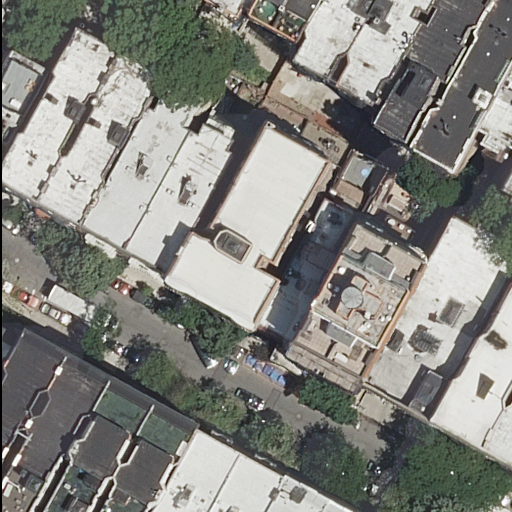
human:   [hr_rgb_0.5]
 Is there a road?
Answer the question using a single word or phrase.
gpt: yes

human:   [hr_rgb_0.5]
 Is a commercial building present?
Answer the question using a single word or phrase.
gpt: no

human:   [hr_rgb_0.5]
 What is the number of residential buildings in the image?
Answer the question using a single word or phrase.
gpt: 31

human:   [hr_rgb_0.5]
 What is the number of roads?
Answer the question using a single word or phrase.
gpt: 1

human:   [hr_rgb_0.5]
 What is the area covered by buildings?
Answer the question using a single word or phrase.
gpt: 6168m2

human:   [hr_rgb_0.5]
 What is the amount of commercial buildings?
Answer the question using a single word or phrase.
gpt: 0

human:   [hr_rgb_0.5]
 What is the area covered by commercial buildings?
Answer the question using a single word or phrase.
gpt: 0m2

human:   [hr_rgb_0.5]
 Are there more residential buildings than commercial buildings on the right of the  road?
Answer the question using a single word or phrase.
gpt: yes

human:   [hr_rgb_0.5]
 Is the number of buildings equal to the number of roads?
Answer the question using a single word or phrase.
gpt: no

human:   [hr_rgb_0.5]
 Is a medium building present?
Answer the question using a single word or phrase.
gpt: yes

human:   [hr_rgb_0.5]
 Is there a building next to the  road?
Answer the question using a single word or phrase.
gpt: yes

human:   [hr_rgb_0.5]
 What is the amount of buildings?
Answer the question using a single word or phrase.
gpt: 31

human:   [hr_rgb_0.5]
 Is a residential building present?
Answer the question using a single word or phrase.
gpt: yes

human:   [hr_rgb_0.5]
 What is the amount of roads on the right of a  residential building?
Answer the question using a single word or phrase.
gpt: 0

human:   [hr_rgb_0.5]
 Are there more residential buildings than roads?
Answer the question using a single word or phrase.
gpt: yes

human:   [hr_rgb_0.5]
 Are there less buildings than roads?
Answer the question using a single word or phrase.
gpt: no

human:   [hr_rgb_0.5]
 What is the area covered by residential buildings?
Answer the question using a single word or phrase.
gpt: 6168m2

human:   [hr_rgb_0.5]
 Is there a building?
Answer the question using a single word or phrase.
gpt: yes

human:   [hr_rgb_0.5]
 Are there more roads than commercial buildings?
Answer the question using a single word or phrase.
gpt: yes

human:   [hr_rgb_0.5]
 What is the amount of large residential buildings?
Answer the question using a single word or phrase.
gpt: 2

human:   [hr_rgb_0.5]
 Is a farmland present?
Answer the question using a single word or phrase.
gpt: no

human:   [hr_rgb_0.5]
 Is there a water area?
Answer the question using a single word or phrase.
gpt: no

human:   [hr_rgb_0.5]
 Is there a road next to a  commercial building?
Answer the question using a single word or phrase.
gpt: no

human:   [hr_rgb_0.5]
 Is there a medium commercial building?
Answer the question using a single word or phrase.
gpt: no

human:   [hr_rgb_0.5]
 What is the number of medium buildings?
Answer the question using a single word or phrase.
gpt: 18

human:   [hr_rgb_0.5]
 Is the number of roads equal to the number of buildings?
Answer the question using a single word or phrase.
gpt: no

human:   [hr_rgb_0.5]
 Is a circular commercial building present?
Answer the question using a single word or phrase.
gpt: no

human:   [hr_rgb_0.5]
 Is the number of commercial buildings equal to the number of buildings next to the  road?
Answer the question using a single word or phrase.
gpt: no

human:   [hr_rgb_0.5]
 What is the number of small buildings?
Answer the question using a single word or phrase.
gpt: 11

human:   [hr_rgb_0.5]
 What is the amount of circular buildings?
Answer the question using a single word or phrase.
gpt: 0

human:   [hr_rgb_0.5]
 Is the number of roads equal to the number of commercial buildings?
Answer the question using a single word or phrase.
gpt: no

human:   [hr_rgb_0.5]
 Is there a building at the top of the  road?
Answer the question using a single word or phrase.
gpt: yes

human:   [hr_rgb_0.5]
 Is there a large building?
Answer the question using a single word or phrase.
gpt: yes

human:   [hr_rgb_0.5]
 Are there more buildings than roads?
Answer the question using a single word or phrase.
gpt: yes

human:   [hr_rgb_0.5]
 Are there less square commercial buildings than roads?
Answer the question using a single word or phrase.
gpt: yes

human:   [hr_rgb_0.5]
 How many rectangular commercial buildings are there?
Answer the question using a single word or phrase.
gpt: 0

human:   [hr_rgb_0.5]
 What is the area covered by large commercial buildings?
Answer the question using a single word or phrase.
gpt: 0m2

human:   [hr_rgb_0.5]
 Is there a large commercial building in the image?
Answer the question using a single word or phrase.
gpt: no

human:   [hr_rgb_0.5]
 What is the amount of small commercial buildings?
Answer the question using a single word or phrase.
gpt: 0

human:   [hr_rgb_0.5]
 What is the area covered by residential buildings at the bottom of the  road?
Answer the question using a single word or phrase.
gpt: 791m2

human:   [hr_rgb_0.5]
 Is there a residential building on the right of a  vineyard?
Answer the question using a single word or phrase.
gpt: no

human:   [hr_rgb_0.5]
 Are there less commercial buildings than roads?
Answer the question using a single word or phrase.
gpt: yes

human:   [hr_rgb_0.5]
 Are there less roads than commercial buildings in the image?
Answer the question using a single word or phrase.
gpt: no

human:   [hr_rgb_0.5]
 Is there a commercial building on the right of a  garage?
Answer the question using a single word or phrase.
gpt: no

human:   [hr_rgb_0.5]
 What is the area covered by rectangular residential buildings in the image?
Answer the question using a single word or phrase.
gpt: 778m2

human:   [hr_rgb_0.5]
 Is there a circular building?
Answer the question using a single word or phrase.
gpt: no

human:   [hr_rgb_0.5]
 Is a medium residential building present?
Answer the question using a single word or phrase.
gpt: yes

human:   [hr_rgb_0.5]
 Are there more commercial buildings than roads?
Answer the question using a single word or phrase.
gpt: no

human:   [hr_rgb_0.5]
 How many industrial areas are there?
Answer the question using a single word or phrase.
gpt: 0

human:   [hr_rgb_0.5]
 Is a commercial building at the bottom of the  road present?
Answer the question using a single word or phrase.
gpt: no

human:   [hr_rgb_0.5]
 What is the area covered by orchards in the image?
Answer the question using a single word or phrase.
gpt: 0m2

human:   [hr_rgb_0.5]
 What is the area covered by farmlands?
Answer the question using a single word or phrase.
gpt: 0m2

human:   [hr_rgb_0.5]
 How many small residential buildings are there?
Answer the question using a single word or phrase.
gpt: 11

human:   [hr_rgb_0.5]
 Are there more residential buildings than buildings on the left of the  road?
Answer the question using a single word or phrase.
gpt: yes

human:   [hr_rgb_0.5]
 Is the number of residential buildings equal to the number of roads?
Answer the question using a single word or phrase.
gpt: no

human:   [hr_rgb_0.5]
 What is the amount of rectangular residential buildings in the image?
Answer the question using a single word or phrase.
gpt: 13

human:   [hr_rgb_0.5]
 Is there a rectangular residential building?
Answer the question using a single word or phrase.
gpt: yes

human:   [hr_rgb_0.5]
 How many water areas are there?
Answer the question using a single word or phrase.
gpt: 0

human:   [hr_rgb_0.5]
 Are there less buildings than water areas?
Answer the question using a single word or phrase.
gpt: no

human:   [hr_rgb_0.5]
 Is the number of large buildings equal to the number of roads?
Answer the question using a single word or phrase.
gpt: no

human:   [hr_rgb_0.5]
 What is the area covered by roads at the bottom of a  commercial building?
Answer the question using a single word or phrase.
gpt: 0m2

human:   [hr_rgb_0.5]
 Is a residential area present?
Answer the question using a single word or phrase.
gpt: no

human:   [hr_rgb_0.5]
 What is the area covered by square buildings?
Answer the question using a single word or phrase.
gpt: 0m2

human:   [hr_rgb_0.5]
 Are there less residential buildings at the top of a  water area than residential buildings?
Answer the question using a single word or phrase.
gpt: yes